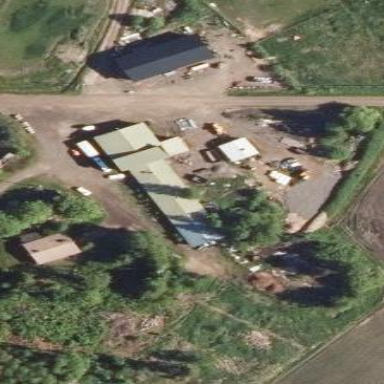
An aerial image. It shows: Farmyard area.